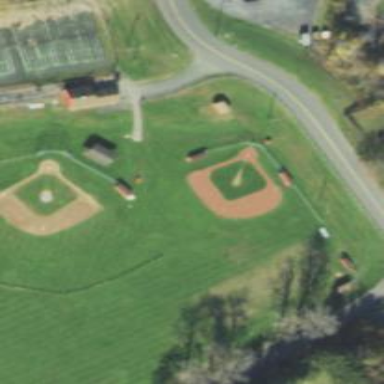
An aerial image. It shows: Baseball pitch for leisure land.